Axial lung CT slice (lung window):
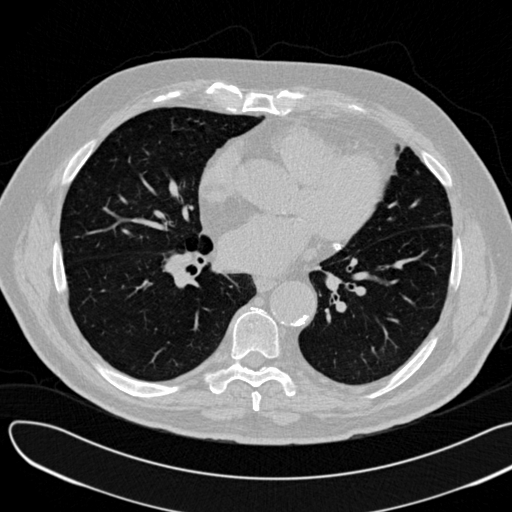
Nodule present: no